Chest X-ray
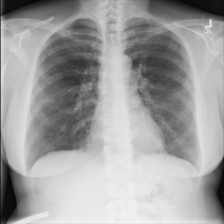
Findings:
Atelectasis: negative
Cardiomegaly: negative
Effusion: negative
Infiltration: negative
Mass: negative
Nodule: negative
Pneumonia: negative
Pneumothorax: negative
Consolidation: negative
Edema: negative
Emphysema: negative
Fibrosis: negative
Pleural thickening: negative
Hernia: negative